Question: While I were reading something on the internet, I saw something about C#. It looks like a work space in matlab. It includes variables, structures etc. I posted it below.

How can I display this work space in C# Visual Studio? It may be a simple question but I don't know the way.
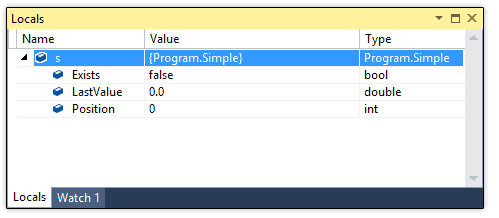
Answer: In Visual Studio while you are debugging: 'Debug (Menu) --> Windows --> Locals'
That will display the "Locals" tab which shows you the values of variables in your local scope.
Your picture also shows the "Watch" tab which is useful for watching any variable (or even a calculation using any variable). Access that from 'Debug --> Windows --> Watch --> Watch [1,2,3, or 4]'.